Interaction volume radius: 5 \u00c5
Interaction volume height: 15 \u00c5
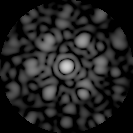
Disorder parameter: 0.5818